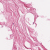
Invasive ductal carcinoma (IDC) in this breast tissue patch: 0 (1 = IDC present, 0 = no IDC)